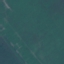
Land use / land cover class: Pasture